Field crop: maize
Growth stage: 2
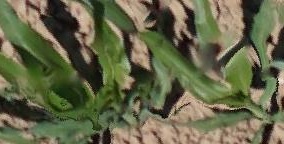
Species: maize